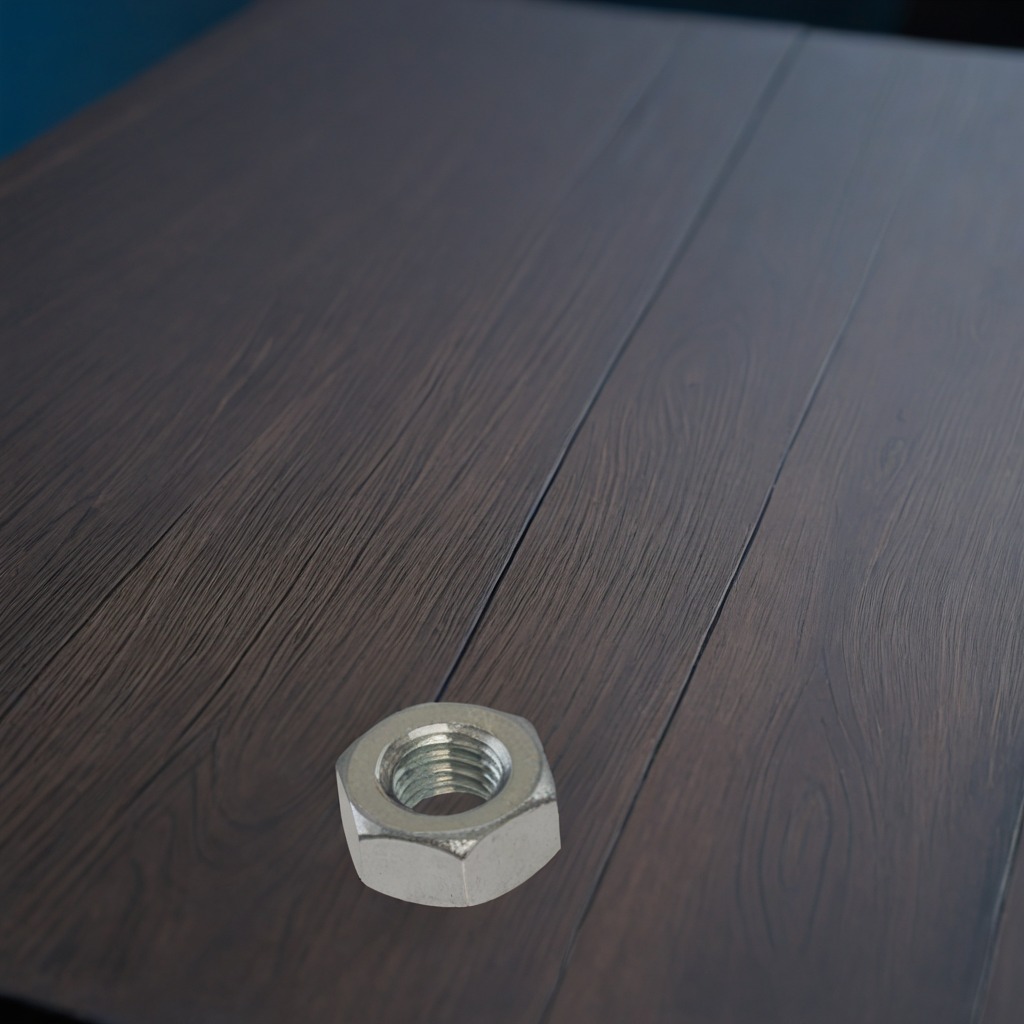
A metal nut is lying on the table with faint burn marks in a small garage at twilight.